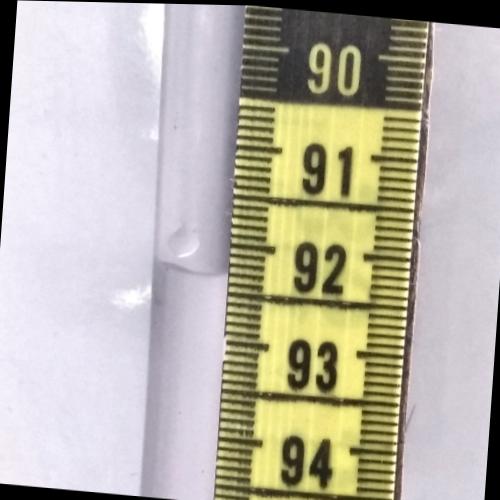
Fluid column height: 92.3 cm